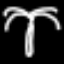
Label: palm tree